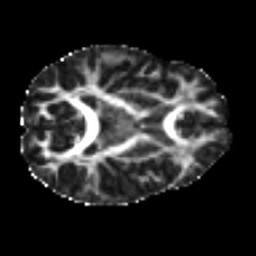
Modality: FA
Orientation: axial
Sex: female
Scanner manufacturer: ge
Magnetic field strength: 3 T
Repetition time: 7 s
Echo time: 0.0802 s